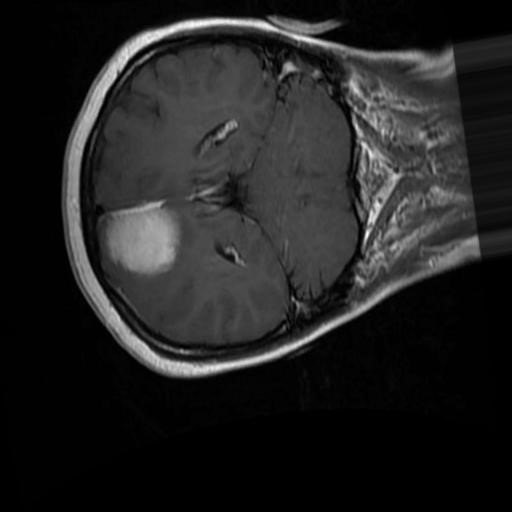
Label: brain_menin